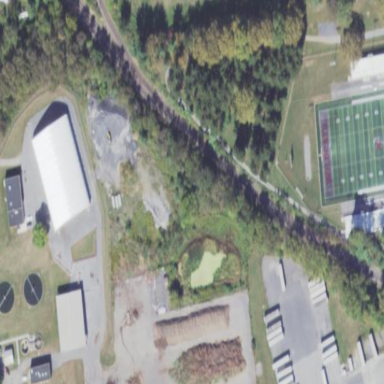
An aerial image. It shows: Recycling facility.